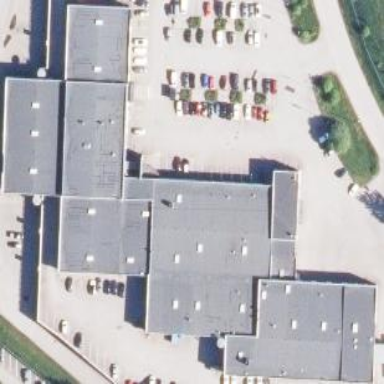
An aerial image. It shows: Building housing car shop.